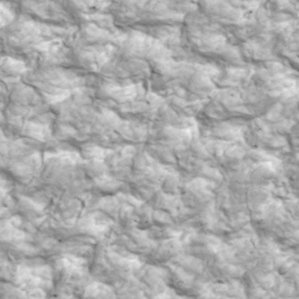
Label: non_frost